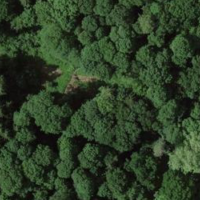
EUNIS habitat code: 57
Species observed at this site:
Fagus sylvatica